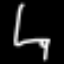
Label: chair